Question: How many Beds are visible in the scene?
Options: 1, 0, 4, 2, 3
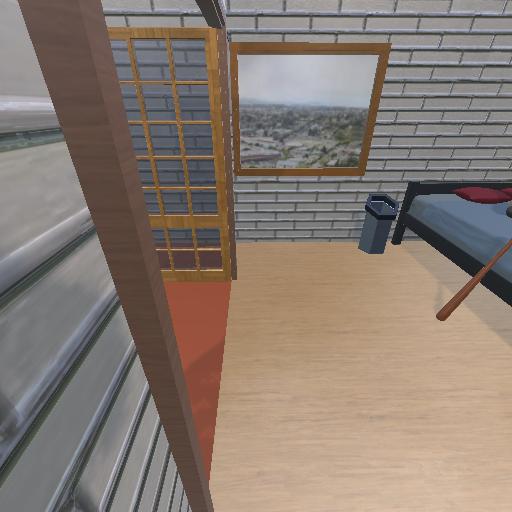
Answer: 1